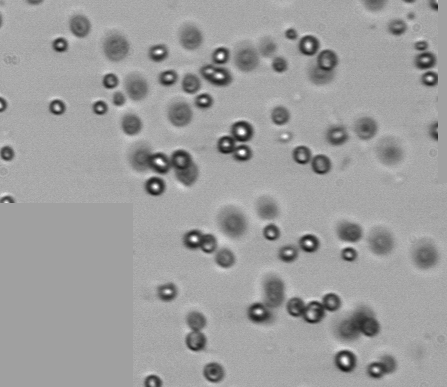
Label: Phaeocystis